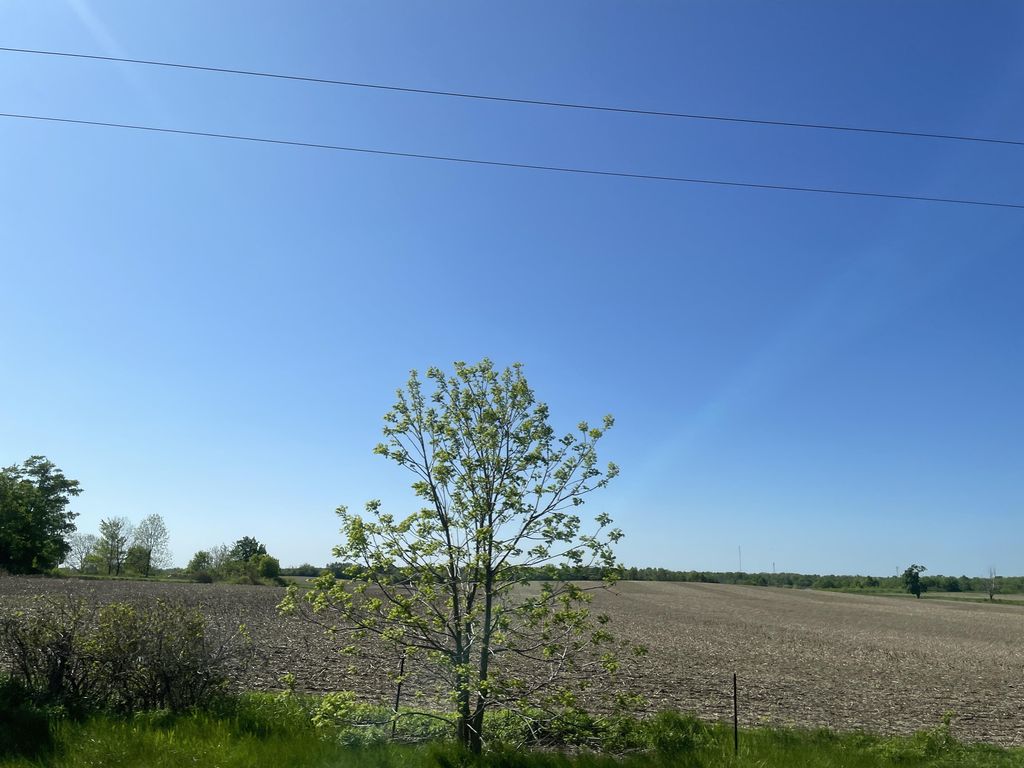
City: kitchener-waterloo